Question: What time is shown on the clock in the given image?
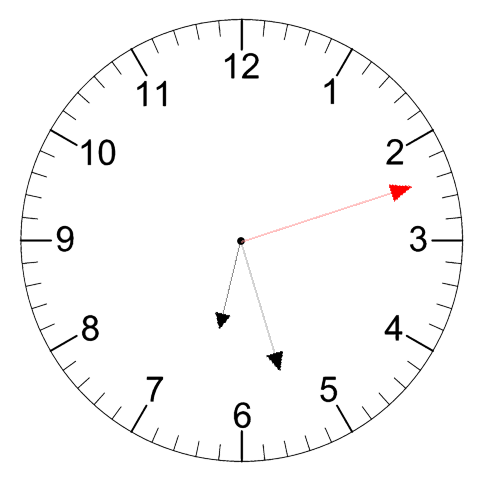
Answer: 06:27:12